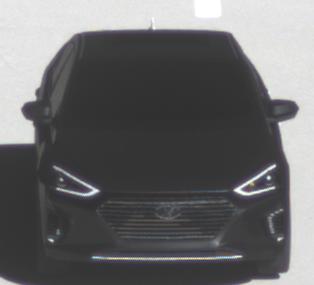
Make: Hyundai
Model: IONIQ Hybrid
Detailed model: IONIQ (AE) Hybrid
Model produced from: 2016/10
Model produced until: 2018/08
Doors: 5
Color: black
Road condition: dry road
Daytime: morning or afternoon
Contrast: high contrast